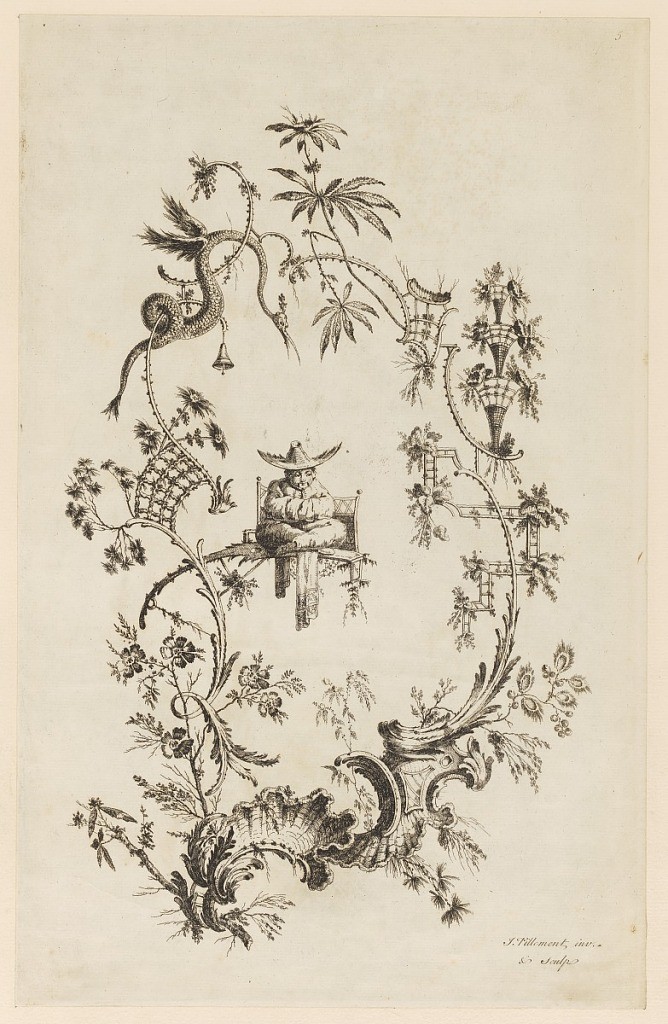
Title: Plate 5, from "A New Book of Chinese Ornaments"
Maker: Jean-Baptiste Pillement, French, 1728–1808
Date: ca. 1750
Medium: Etching on paper
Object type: Print
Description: Chinoiserie escutcheon in which a figure with arms folded and legs crossed before him sits. A snake in the border.